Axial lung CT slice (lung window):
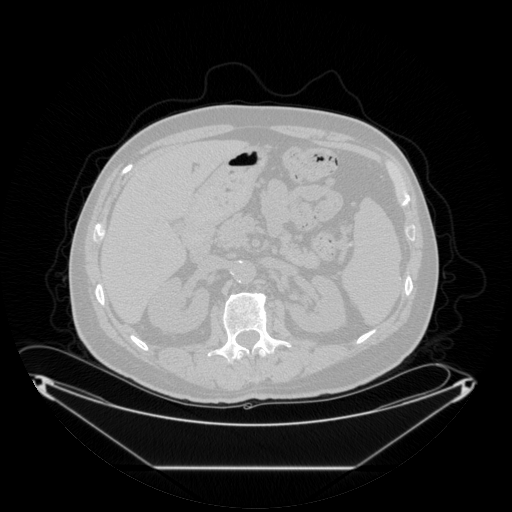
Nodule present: no